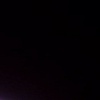
Label: space